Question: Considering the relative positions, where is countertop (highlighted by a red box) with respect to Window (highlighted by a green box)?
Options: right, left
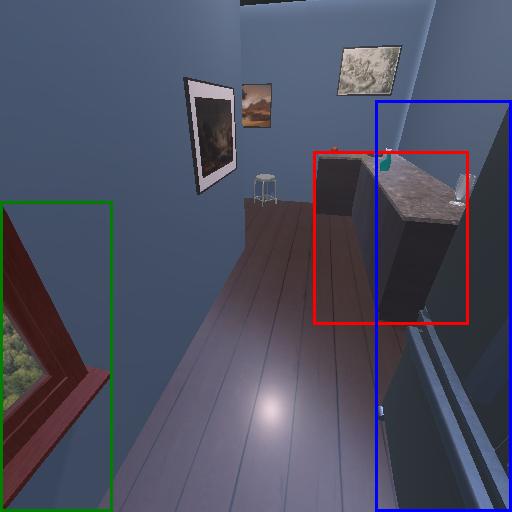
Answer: right